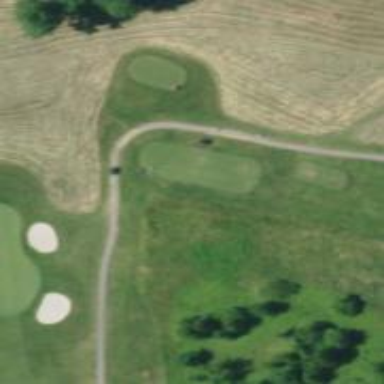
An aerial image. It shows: Golf tee.